Question: Here's my code:
'''
rules: {
firstname:"required",
lastname:"required",
},
messages:
{
firstname:"<img src='icons/xmark.png' /> Enter your first name",
lastname:"<img src='icons/xmark.png' />Enter your last name"
}
'''
and I am achieving this effect.
.
My question is, is there any other way using 'jquery.validate()' to have the same effect but
the '<img src>' would be on another element or disappear from messages group? I already tried errorPlacement but I can't get it to work accordingly.
( because It messes the error messages when I'm grouping them).
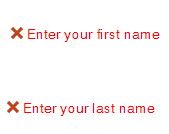
Answer: You can develop a solution using the 'wrapper' and 'errorPlacement' settings as given below
'''
$(function(){
$('form').validate({
rules: {
name: {
required: true
},
dob: {
required: true
},
doj: {
required: true
}
},
wrapper:'span',
errorPlacement: function(error, element){
error.prepend('<img src="http://www.schneider-electric.com/download/resource/images/msg_error.gif" />')
error.insertAfter(element);
}
})
});
'''
Demo: <URL>